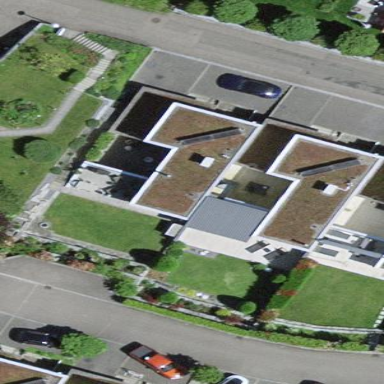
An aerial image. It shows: Terrace building.